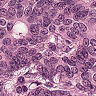
Metastatic tissue present: yes